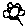
Label: flower